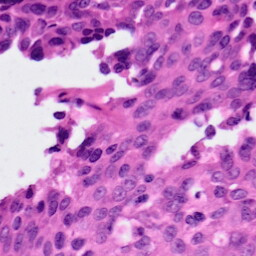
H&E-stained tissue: Ovarian